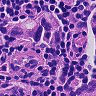
Metastatic tissue present: yes